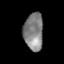
Tissue: lung
Cell type: Others
Senescence score: 0.1665
Nuclear area (px): 714
Mean DAPI intensity: 129.394